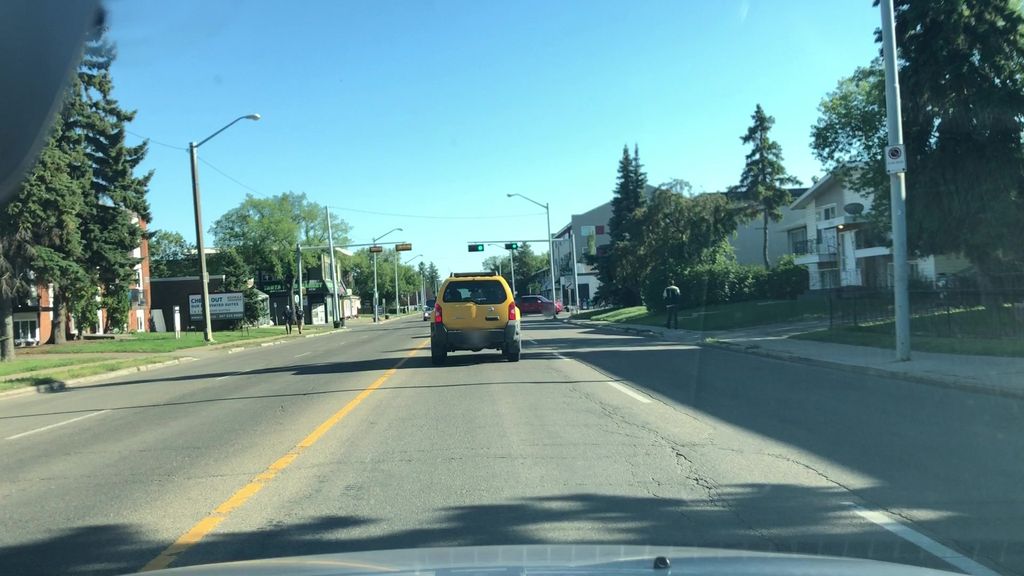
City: edmonton